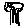
Label: tree